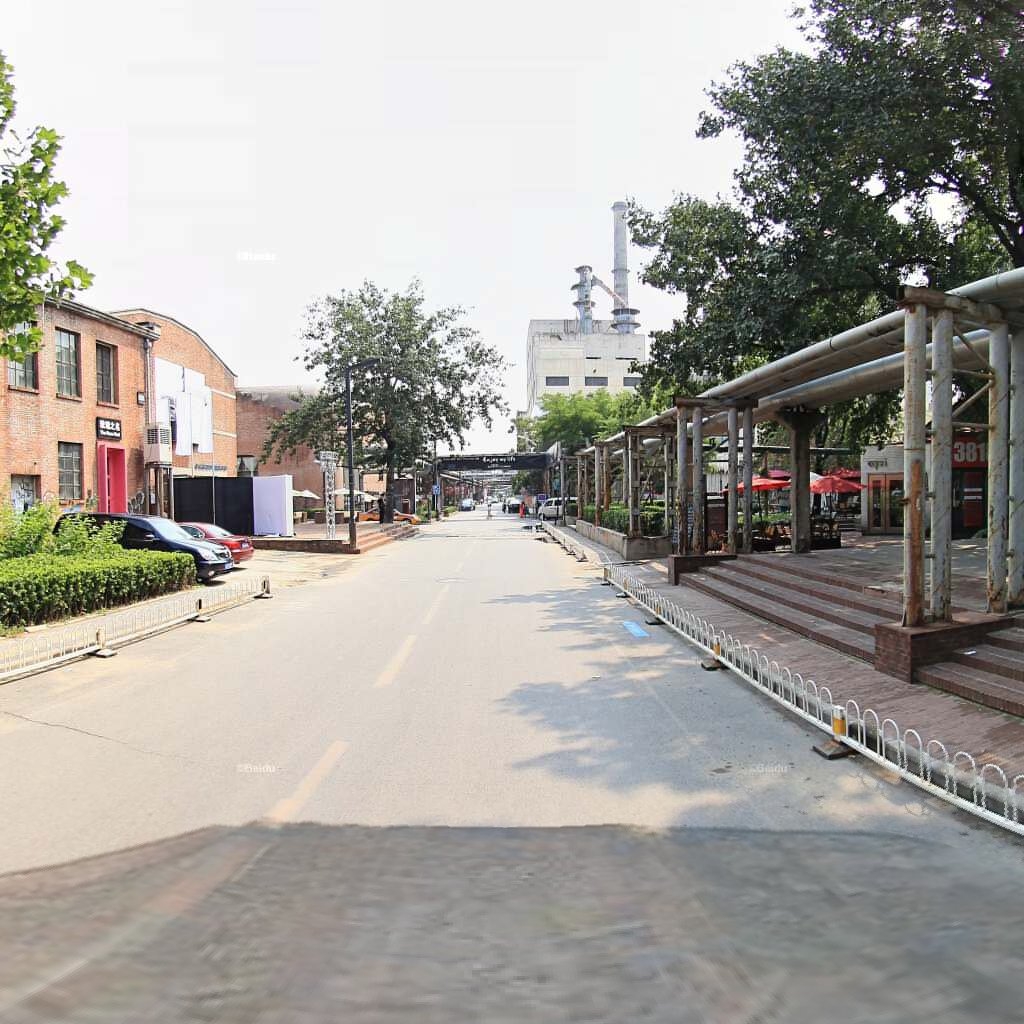
Region: Chaoyang
Road damage annotations: manhole cover, transverse crack